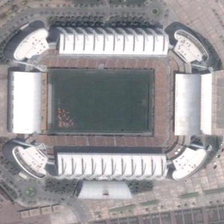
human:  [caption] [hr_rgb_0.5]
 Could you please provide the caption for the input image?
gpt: a large number of trees are planted outside the stadium .

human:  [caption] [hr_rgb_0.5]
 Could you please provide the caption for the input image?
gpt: the white building is a large gymnasium .

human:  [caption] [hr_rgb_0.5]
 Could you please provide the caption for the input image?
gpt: the white building is a large gymnasium .

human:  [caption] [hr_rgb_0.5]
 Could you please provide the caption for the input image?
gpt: a large number of trees are planted outside the stadium .

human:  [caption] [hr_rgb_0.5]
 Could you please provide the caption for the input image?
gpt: a large number of trees are planted outside the stadium .